Aerial crown-view tile of a tropical tree (Barro Colorado Island, Panama), acquired 20250217:
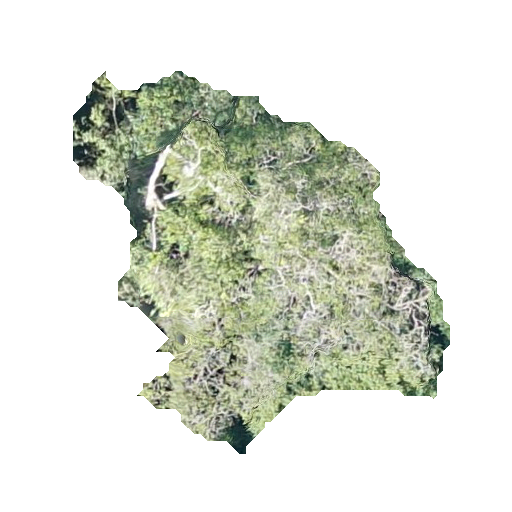
Species: Hura crepitans
GBIF accepted scientific name: Hura crepitans
Crown area: 126.888 m²